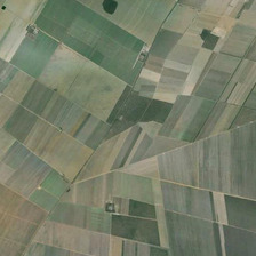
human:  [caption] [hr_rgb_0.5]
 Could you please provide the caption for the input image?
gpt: Cereal is very good.

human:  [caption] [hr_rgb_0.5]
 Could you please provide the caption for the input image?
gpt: Especially sweet part of wheat.

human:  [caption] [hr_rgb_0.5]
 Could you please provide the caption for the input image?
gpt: The paths crisscross the ground.

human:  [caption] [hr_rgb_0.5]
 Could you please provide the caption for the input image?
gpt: Crisscrossed to the ground in the path field.

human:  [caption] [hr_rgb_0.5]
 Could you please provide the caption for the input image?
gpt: pieces of wheat in particular beautiful